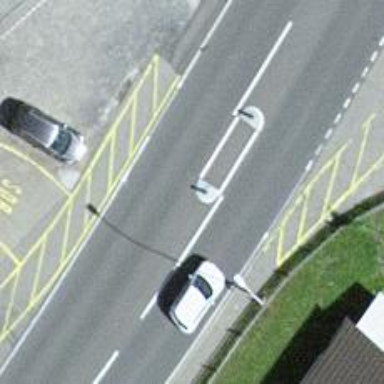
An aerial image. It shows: Unmarked crossing with pedestrian island.